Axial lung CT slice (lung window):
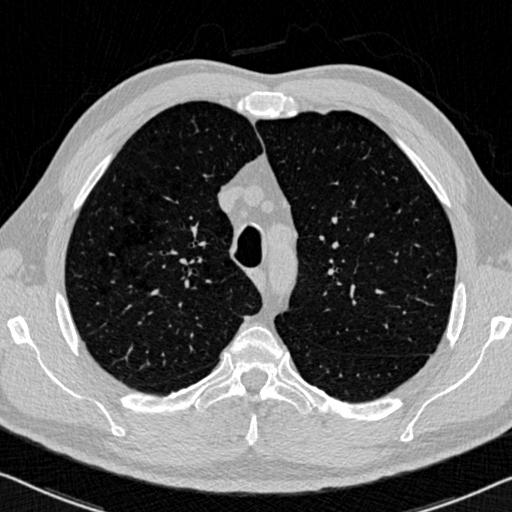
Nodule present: no